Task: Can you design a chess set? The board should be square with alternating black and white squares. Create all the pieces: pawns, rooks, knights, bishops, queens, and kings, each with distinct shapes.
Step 2553:
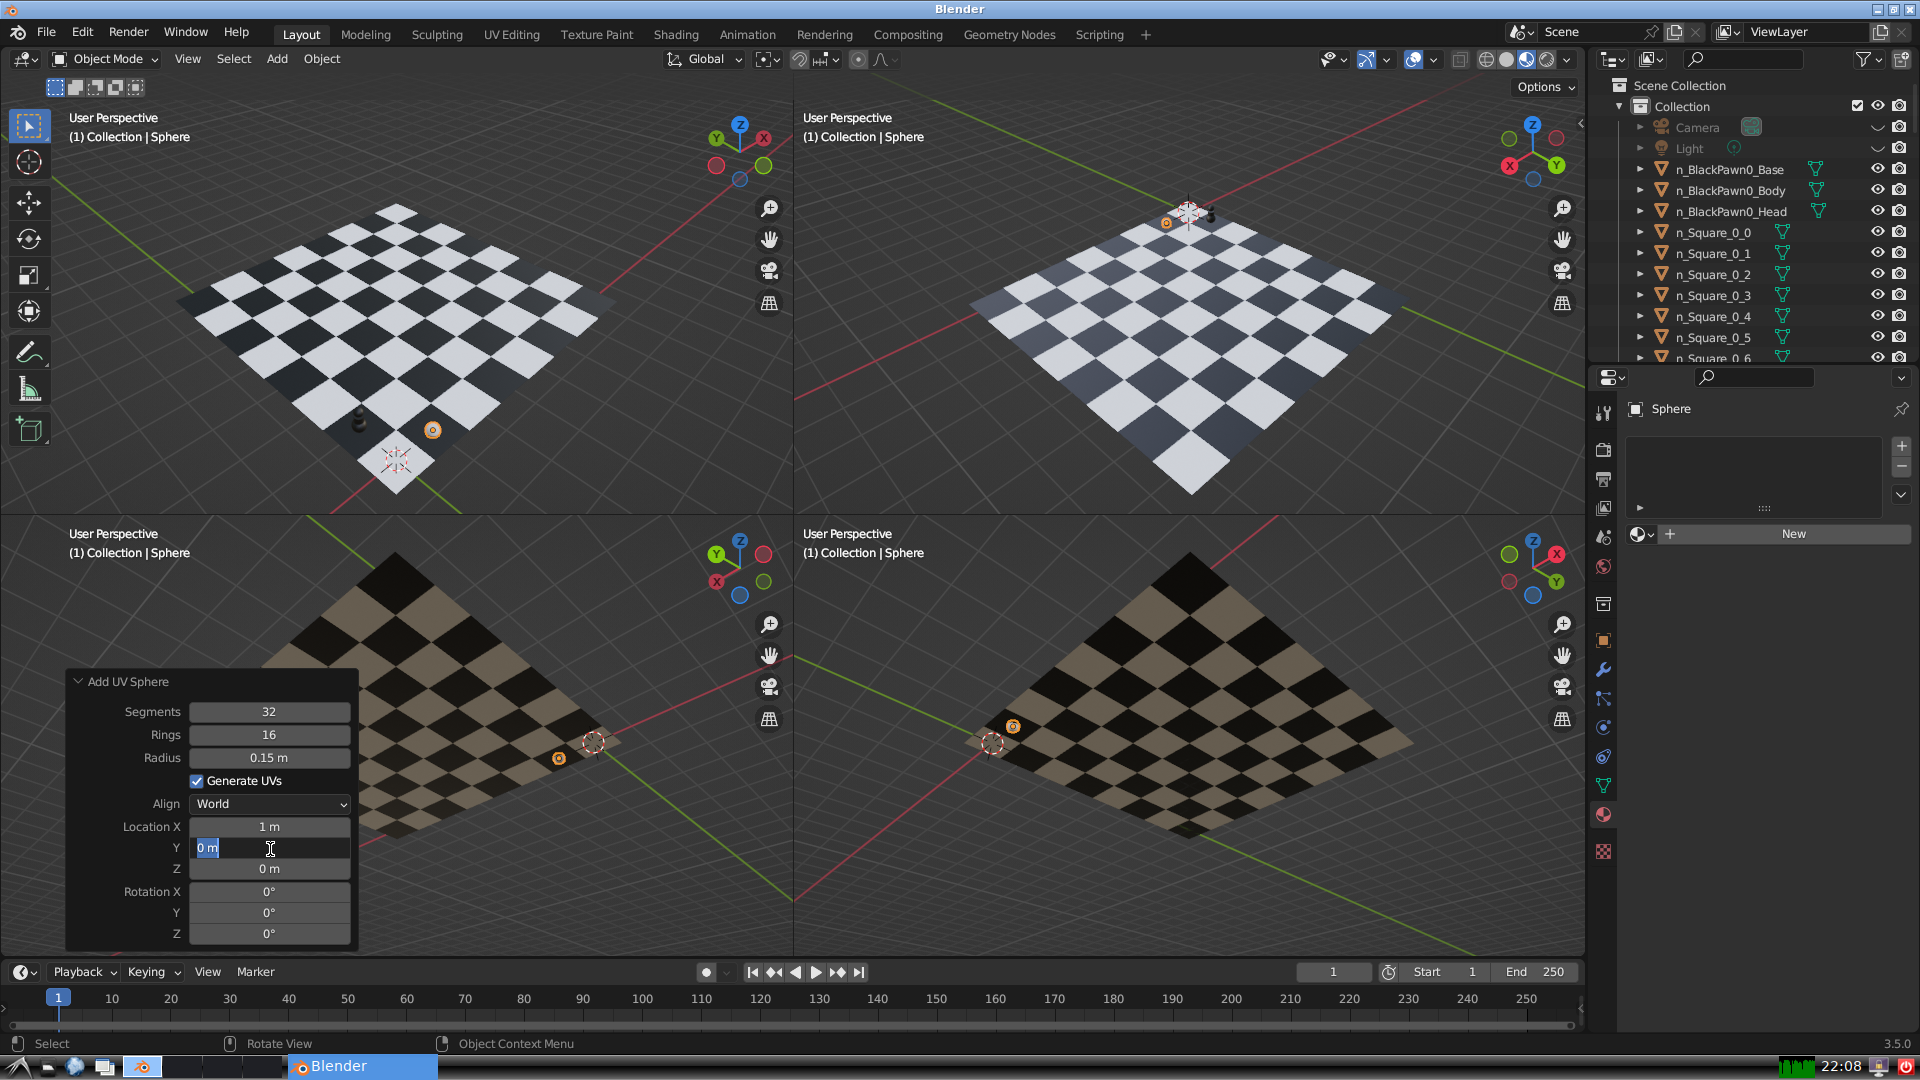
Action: input_text: 1.0